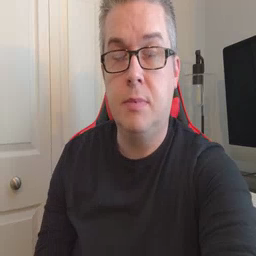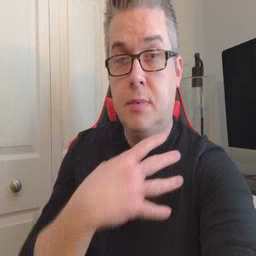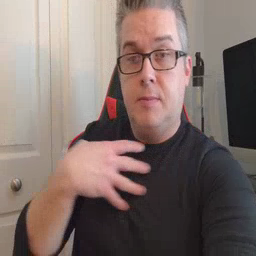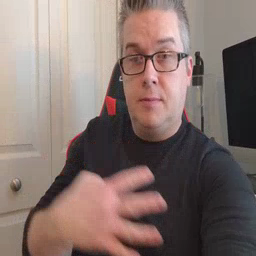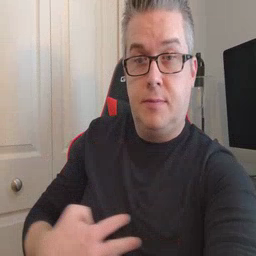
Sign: zebra